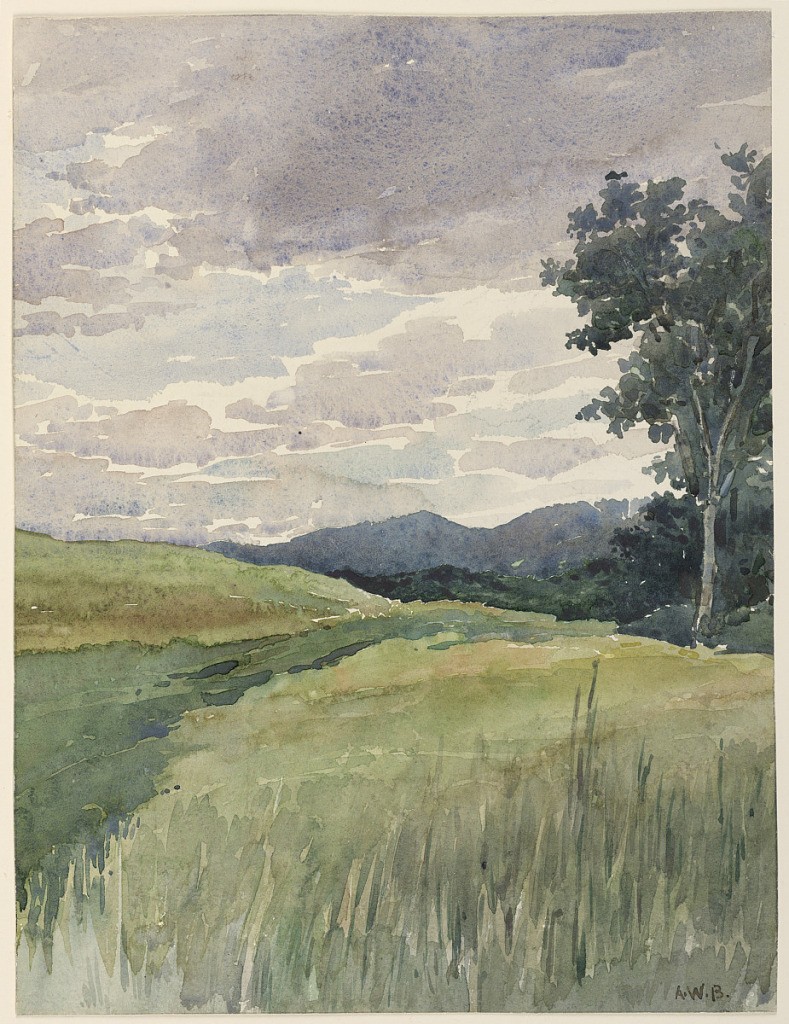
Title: Landscape of Countryside
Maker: Arnold William Brunner, American, 1857–1925
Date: ca. 1890
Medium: Brush and watercolor on paper
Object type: Drawing
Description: View of the countryside, with distant hills. A large tree in middle ground, right.